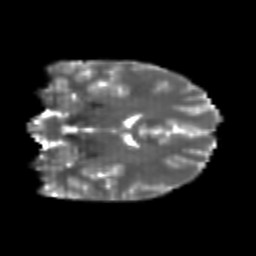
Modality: T2w
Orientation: coronal
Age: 25
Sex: male
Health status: healthy
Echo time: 0.074 s